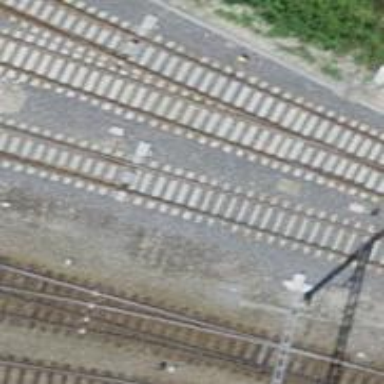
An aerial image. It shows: Railway yard with single electrified track. The contact line has voltage of 3000 or 15000.